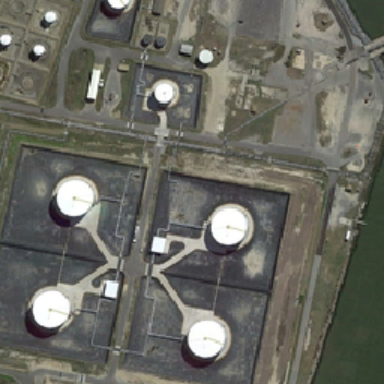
There are buildings roads and land .